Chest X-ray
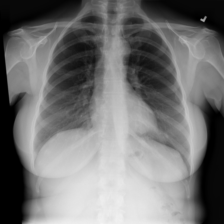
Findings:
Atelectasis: negative
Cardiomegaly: negative
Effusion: negative
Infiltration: negative
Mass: negative
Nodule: negative
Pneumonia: negative
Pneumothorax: negative
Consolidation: negative
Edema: negative
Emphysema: negative
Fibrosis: negative
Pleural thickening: negative
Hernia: negative